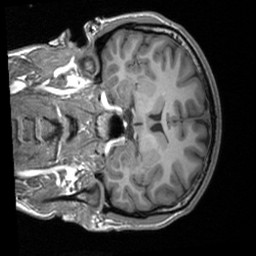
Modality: T1w
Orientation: coronal
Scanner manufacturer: siemens
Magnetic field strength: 3 T
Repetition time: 1.9 s
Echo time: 0.00226 s